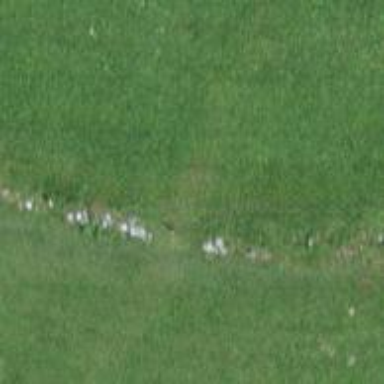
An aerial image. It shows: Wall made of dry stone.